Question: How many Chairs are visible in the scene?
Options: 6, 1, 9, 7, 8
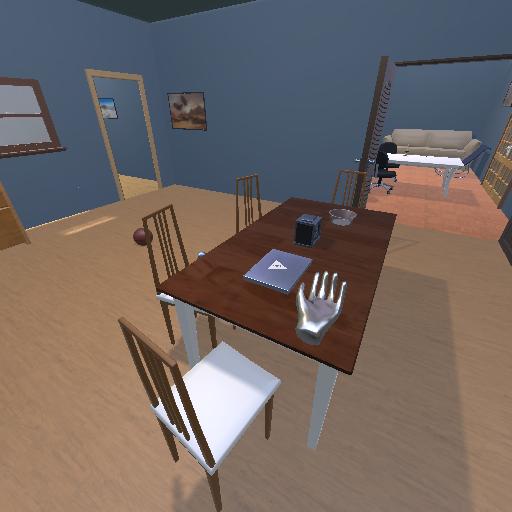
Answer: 6